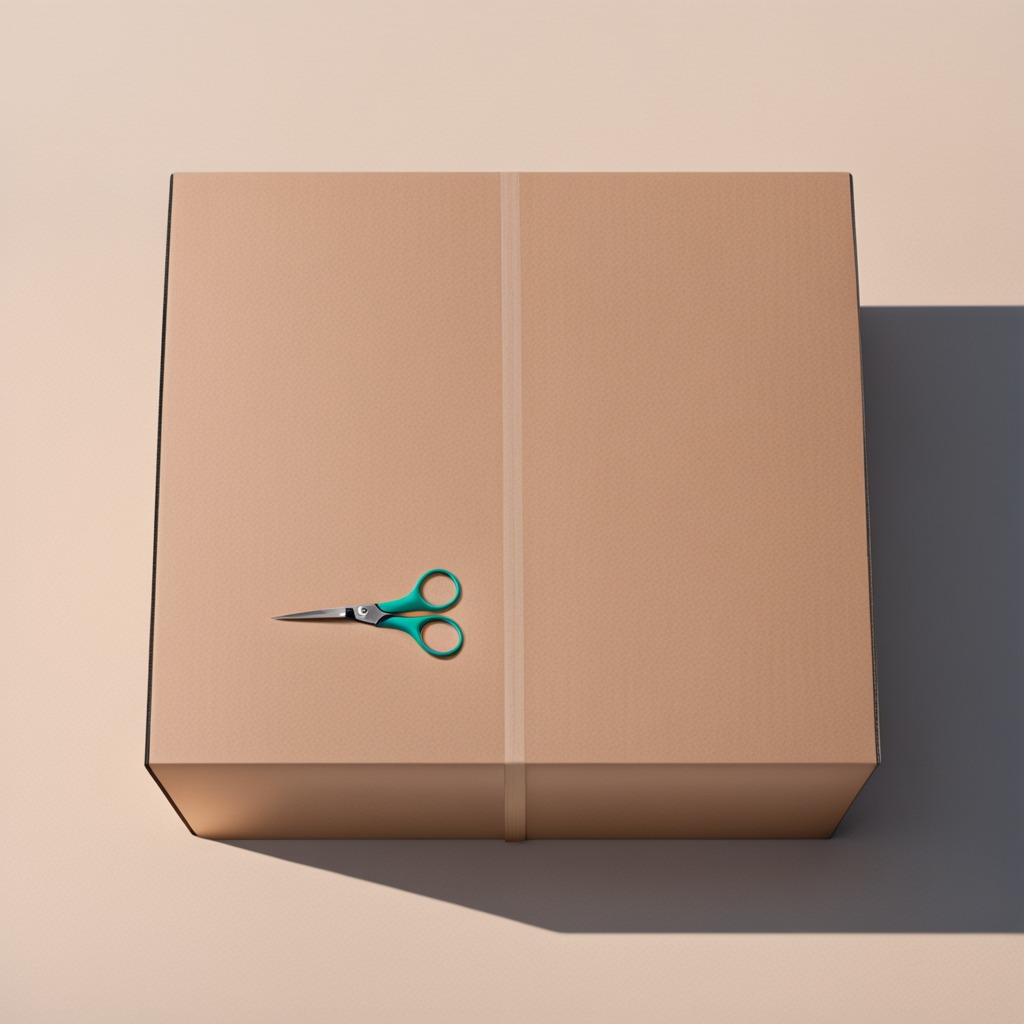
A scissor lying on a cardboard box surface in an outdoor workshop during daytime bright natural light soft shadows slightly creased but